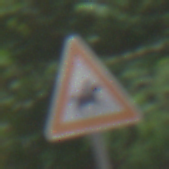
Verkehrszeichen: ReiterLinks
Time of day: MorningAfternoon
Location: Outdoor (Urban)
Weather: Overcast
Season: NotSpecified
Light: Natural